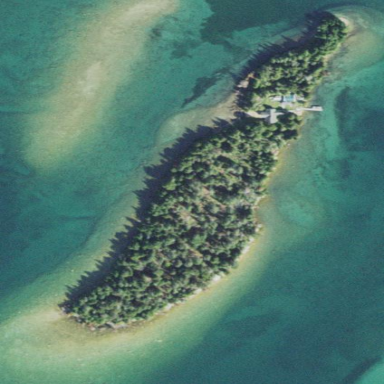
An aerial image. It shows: Islet.